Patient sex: M
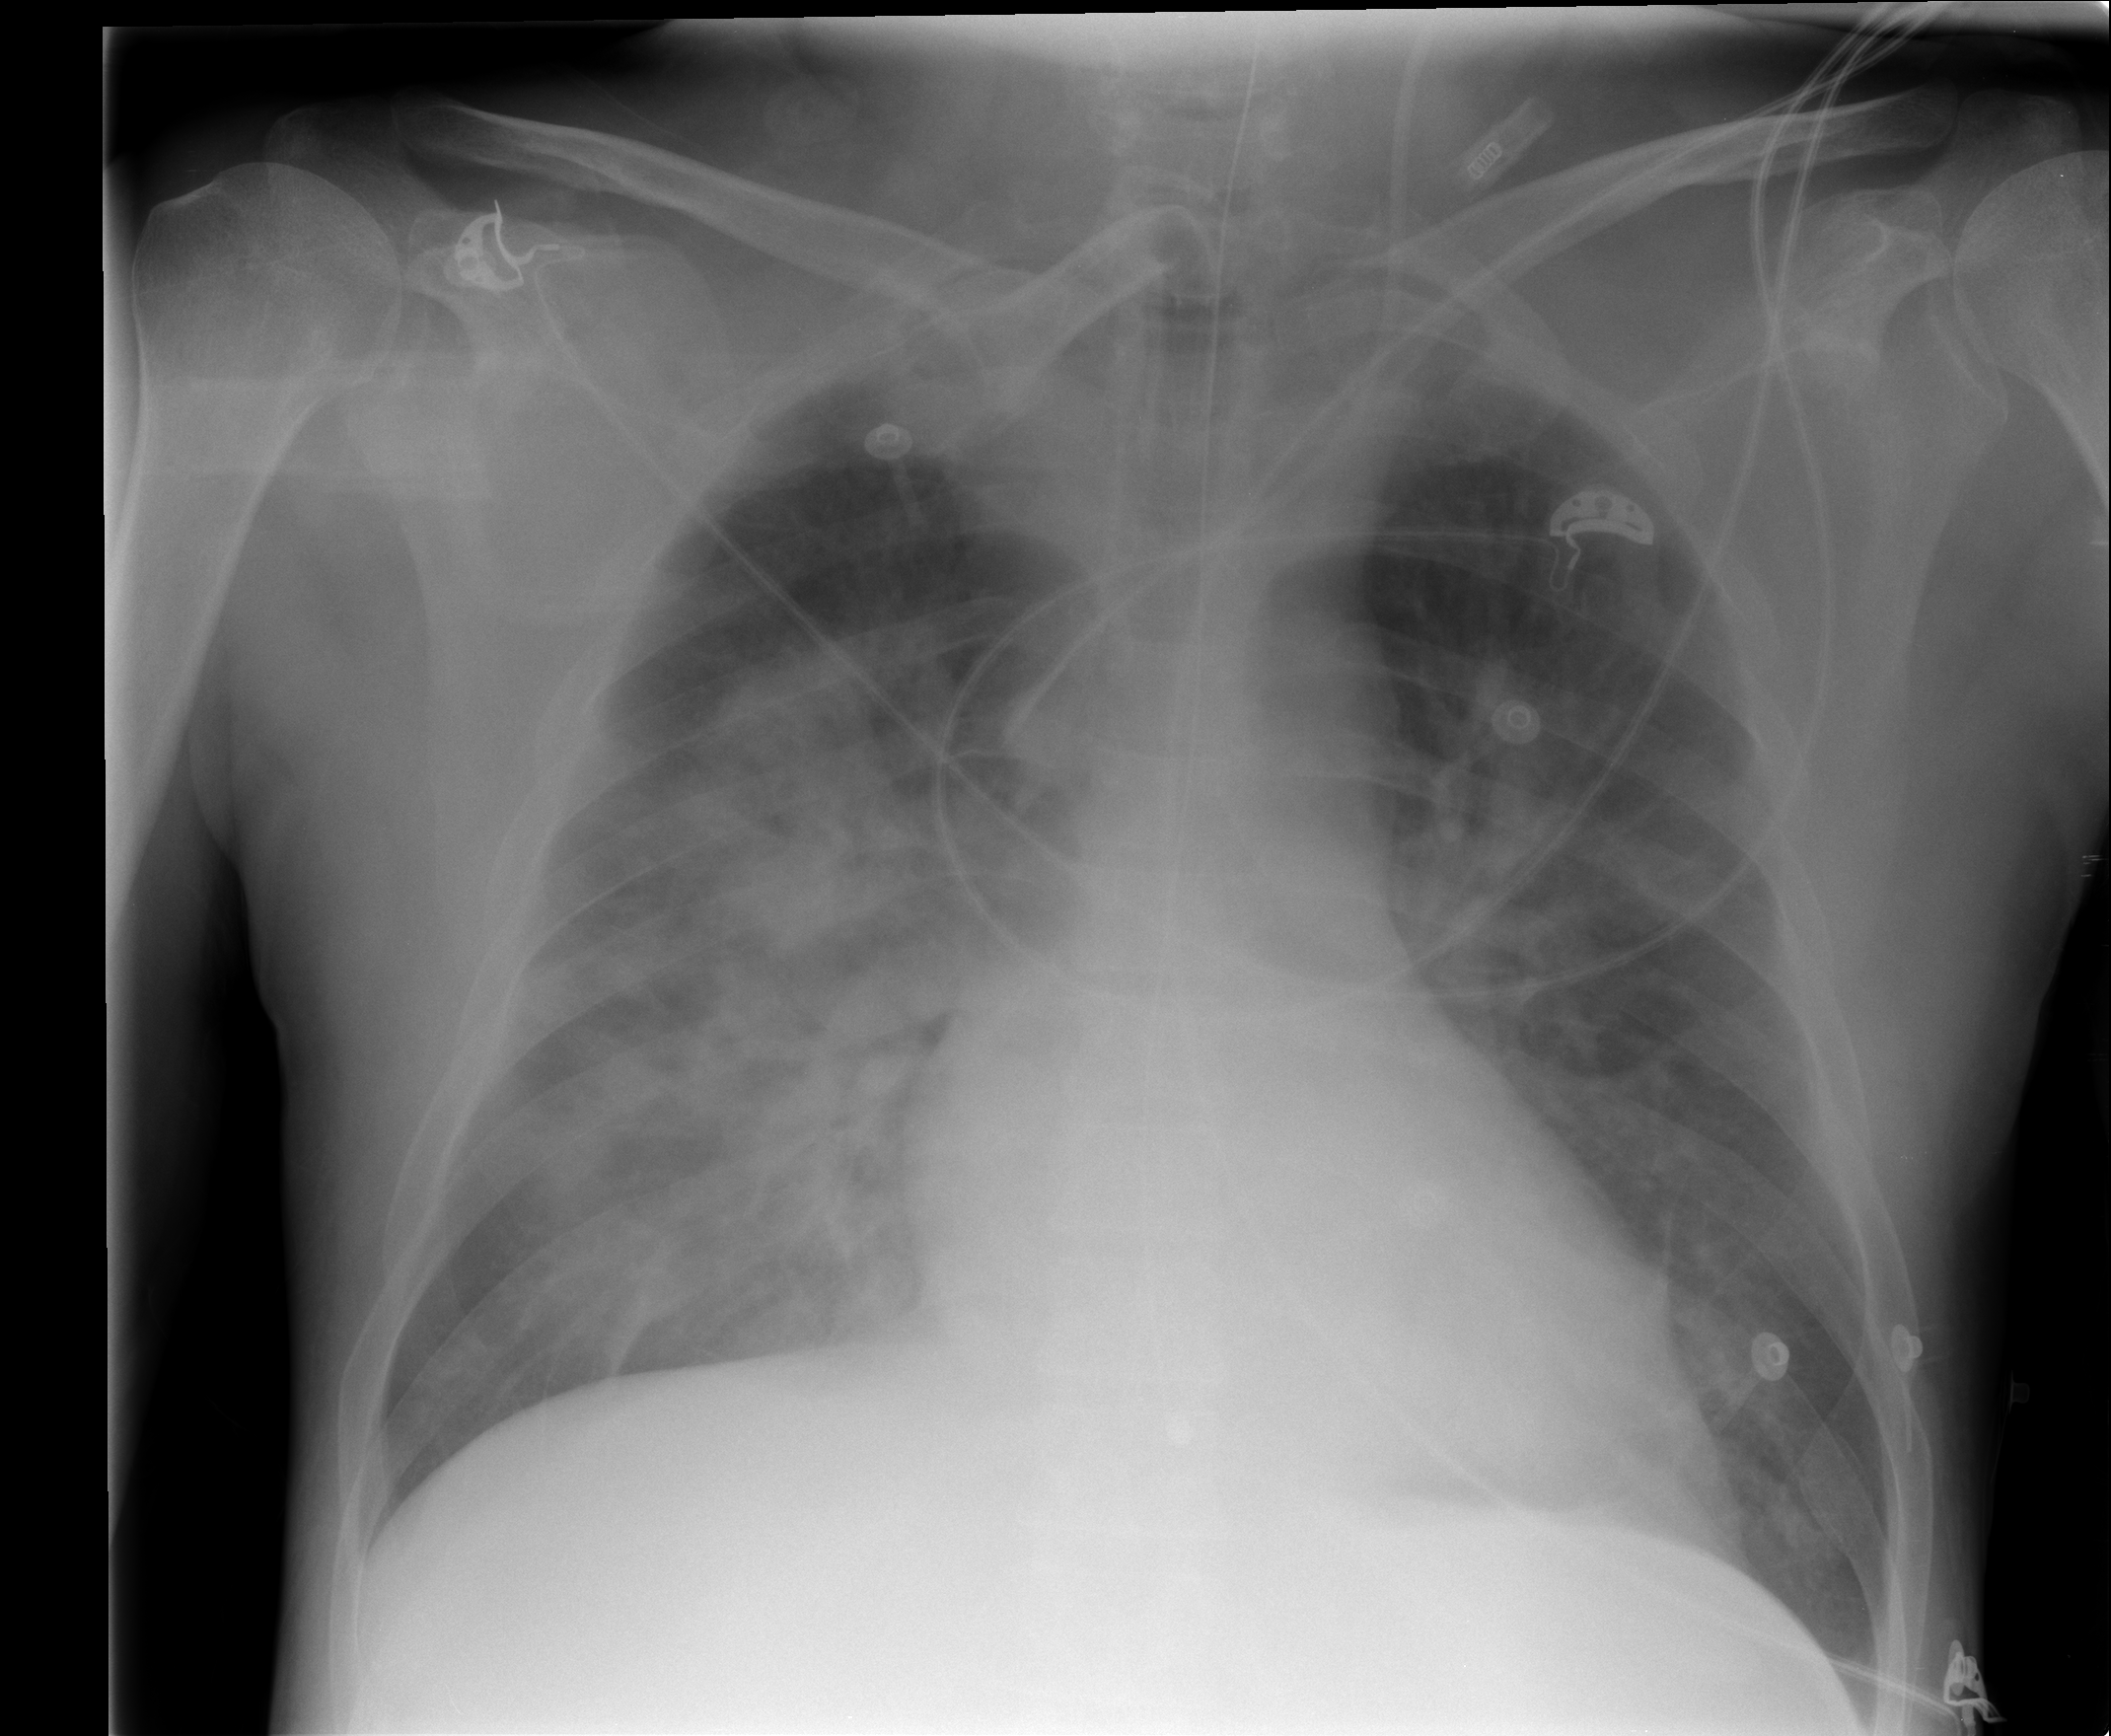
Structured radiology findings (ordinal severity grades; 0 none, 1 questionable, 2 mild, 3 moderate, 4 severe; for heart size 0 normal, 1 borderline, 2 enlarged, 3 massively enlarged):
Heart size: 0
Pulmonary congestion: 3
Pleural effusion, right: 0
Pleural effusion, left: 0
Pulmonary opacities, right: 3
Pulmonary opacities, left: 3
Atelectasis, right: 0
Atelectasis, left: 0